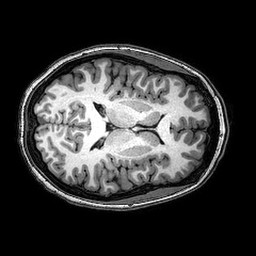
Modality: T1w
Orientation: axial
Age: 26
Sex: female
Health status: healthy
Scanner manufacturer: philips
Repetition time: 0.008161 s
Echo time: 0.00374 s